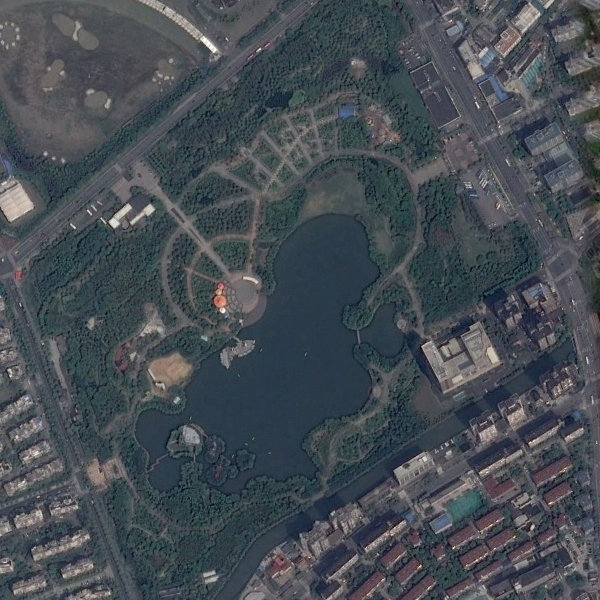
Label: Park